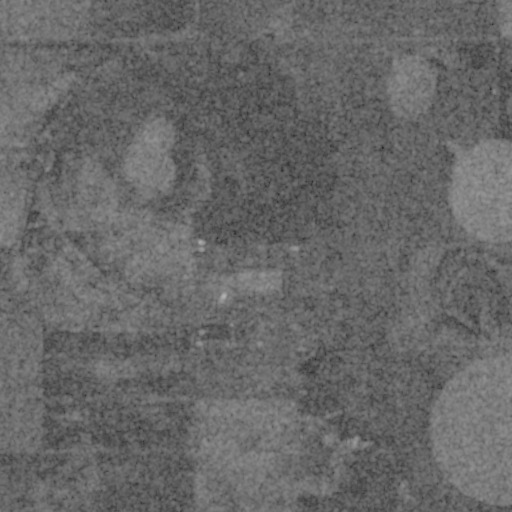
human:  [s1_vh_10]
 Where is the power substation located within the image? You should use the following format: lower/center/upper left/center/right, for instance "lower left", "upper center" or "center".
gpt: The power substation is located in the center of the image.
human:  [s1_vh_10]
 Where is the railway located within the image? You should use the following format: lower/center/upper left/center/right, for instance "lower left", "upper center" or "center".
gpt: The railway is located in the right of the image.
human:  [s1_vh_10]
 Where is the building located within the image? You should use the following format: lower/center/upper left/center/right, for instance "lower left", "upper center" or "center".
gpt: The building is located in the lower right of the image.
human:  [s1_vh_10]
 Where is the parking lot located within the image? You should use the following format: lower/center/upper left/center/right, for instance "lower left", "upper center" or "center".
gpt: There is no parking lot in the image.

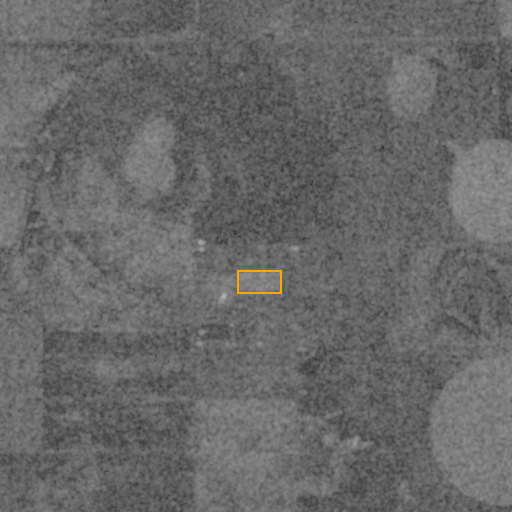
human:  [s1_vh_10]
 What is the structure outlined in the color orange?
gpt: The structure outlined in orange is a power substation.
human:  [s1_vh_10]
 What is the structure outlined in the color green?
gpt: There is no green outline.